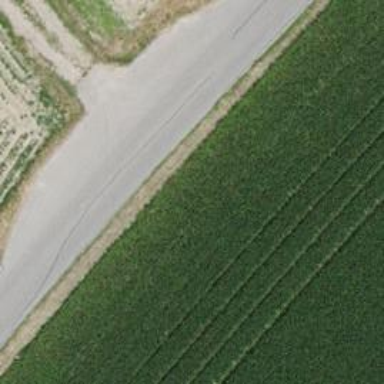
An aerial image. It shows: Unclassified road with asphalt surface.